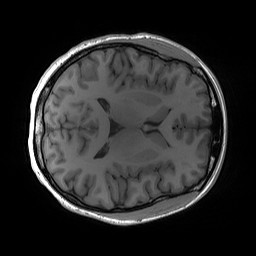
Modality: T1w
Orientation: axial
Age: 31
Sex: female